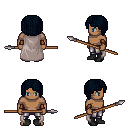
a pixel art fantasy rpg character, male body template, human, dark skin, gray cape, metal pants, raven pageboy hairstyle, cloth bracers, black shoes, spear, four views (front, back, left, right), 2x2 character sprite sheet, small pixel art, hard edges, no anti-aliasing